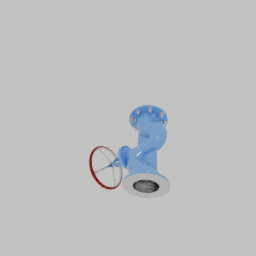
Label: mechanical